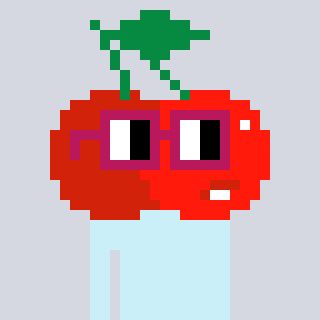
a pixel art character with square dark red glasses, a cherry-shaped head and a darkpink-colored body on a cool background